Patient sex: M
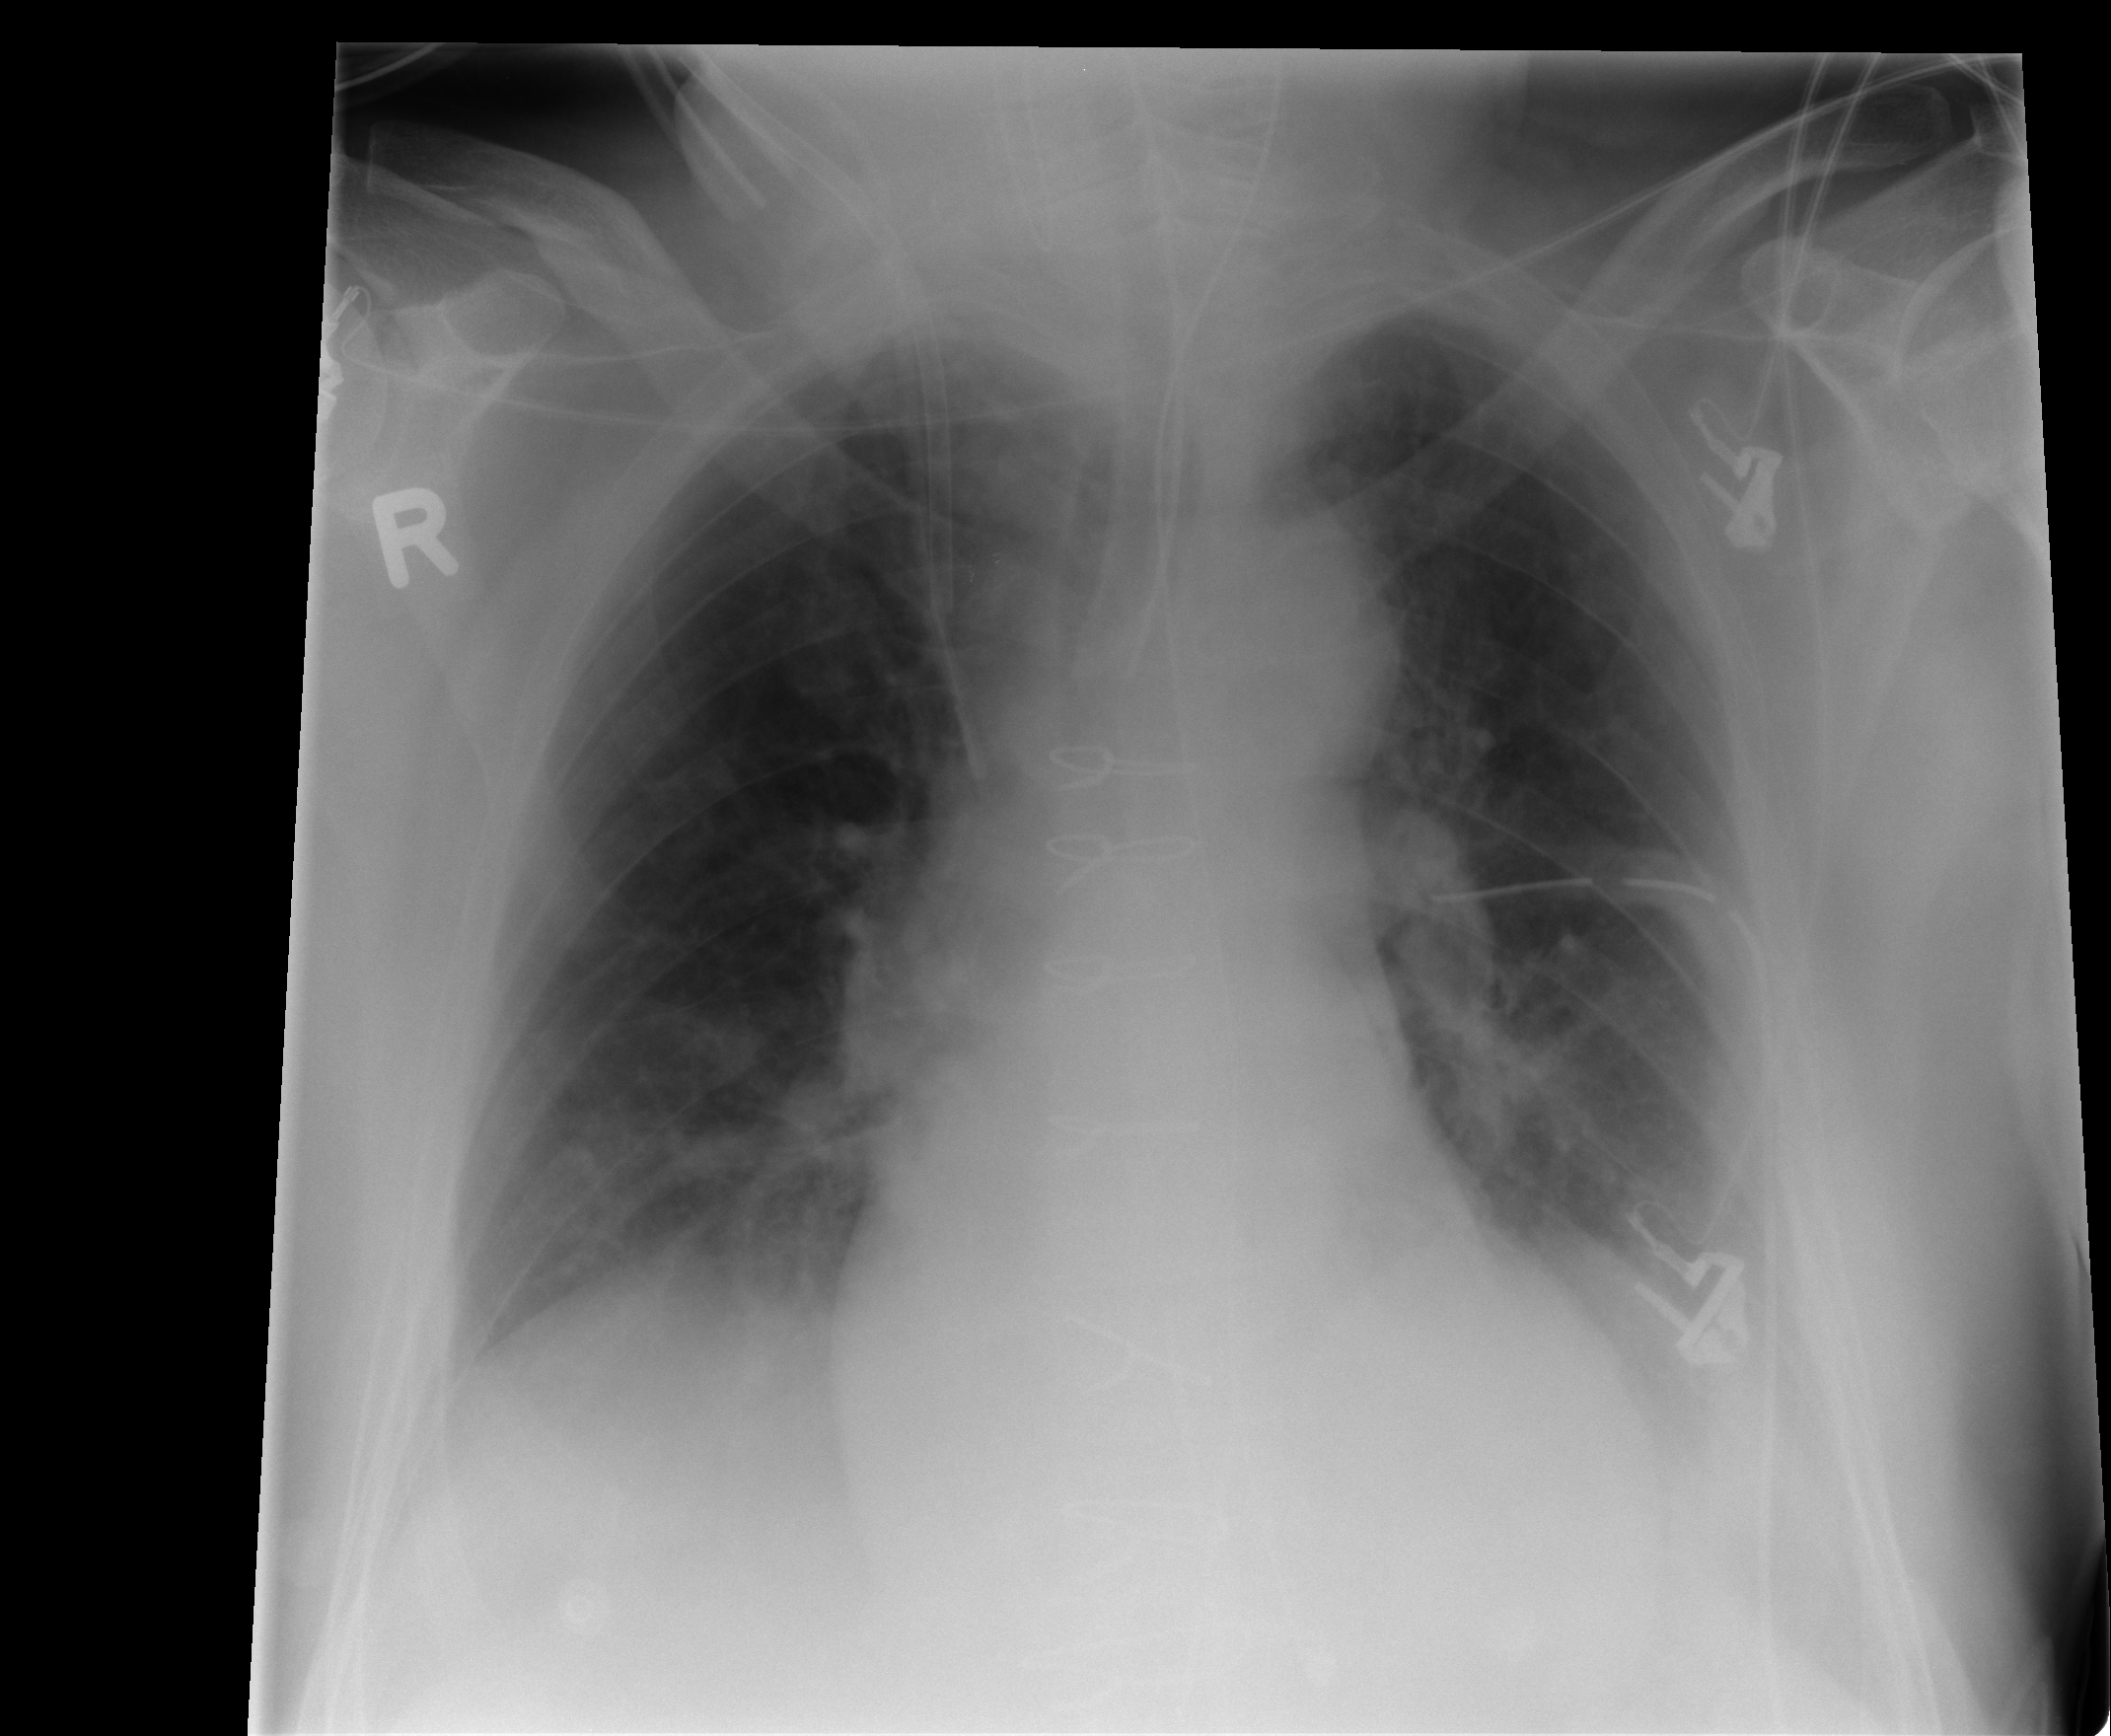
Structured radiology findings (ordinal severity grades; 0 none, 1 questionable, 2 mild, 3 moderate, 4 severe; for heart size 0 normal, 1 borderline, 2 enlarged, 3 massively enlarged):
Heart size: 0
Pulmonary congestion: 2
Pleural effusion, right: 0
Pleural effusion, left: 0
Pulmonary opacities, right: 2
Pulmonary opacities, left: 2
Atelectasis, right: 2
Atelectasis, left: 2